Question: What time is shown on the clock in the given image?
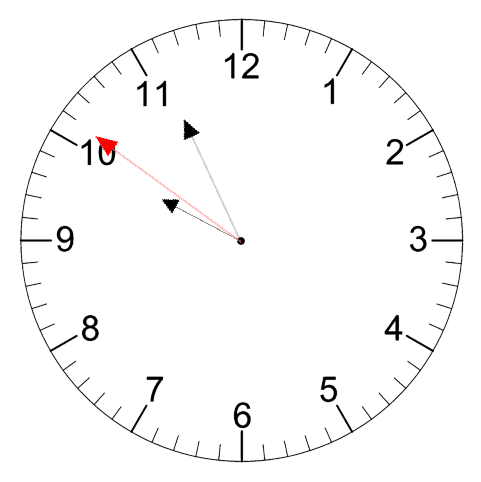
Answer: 09:55:51